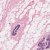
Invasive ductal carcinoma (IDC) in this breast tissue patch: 0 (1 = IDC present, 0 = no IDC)